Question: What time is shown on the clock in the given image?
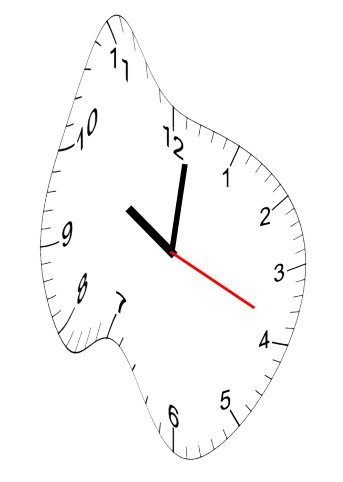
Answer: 10:01:19